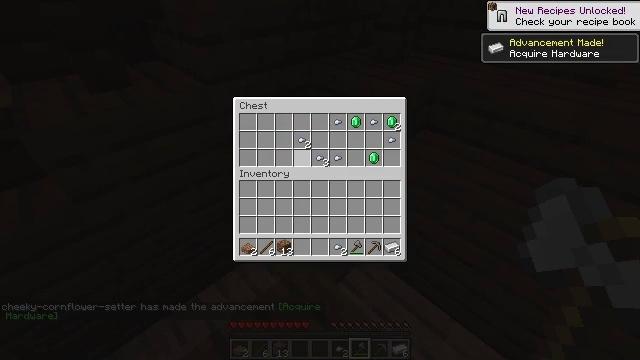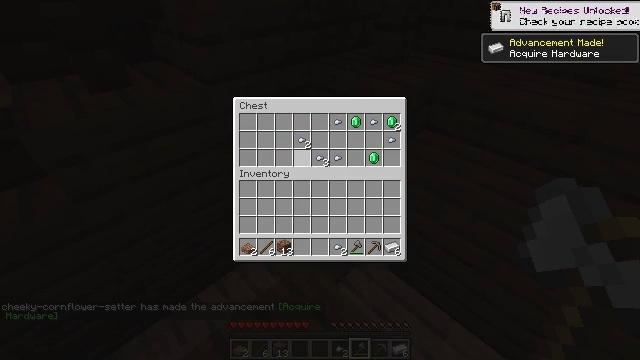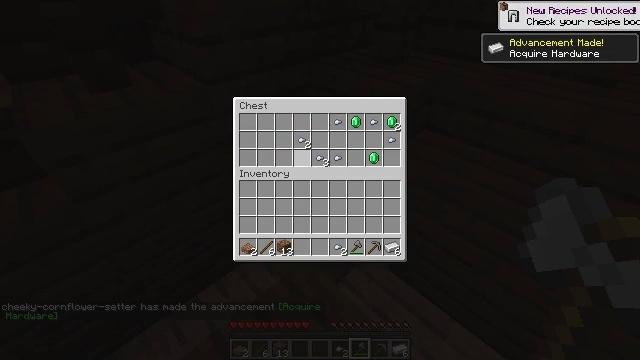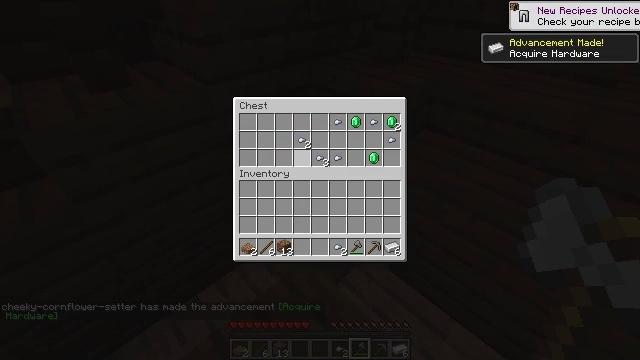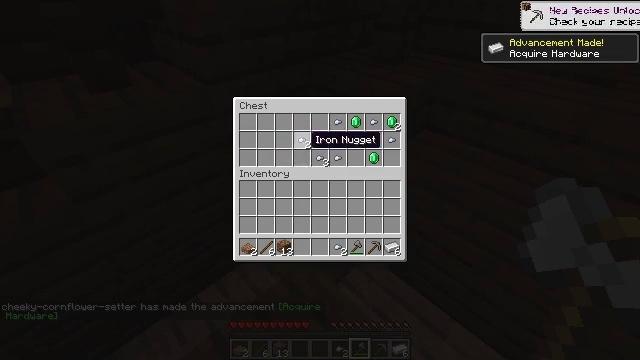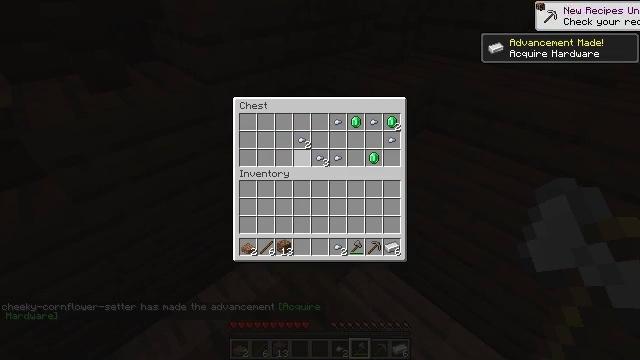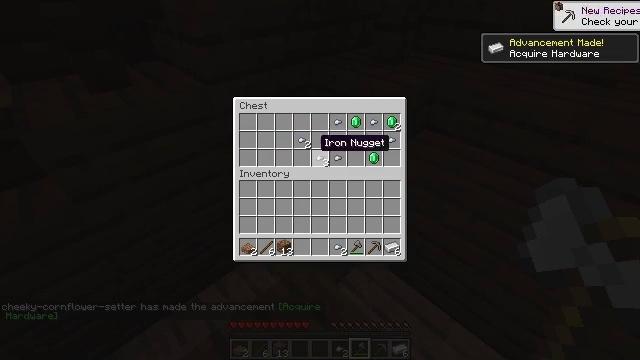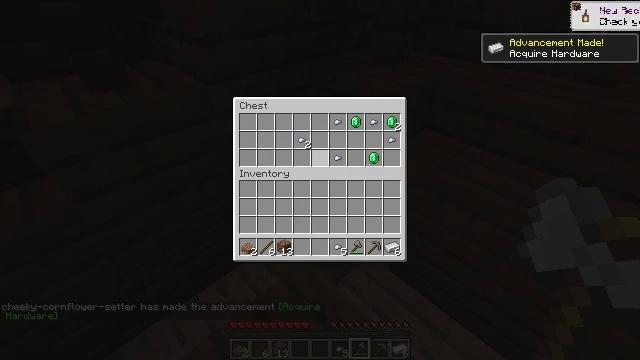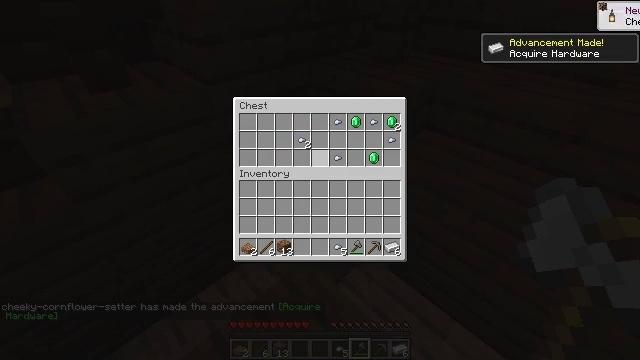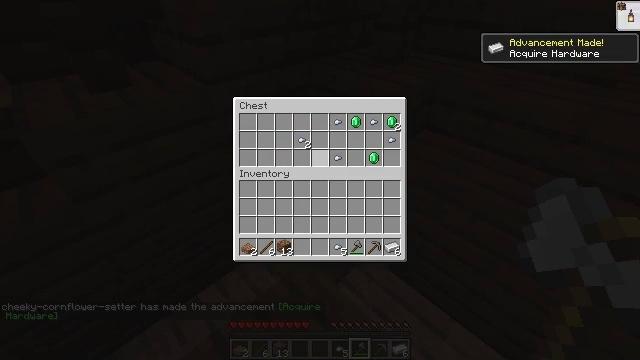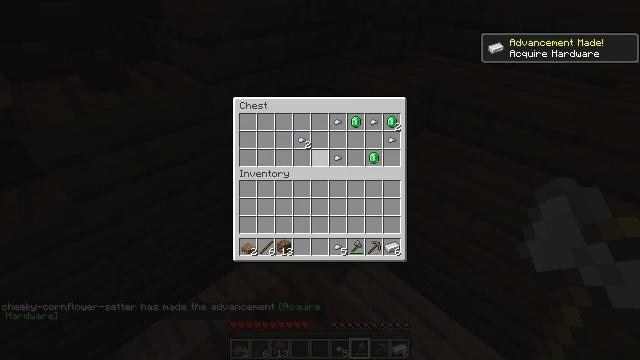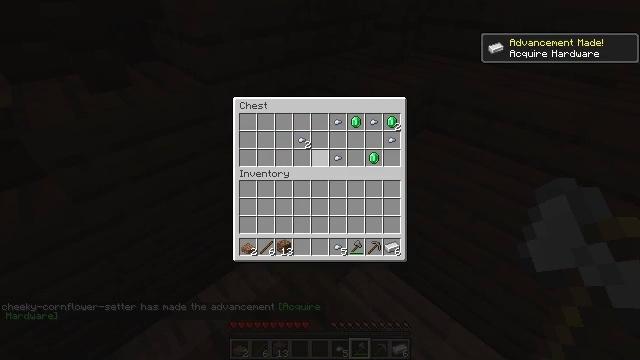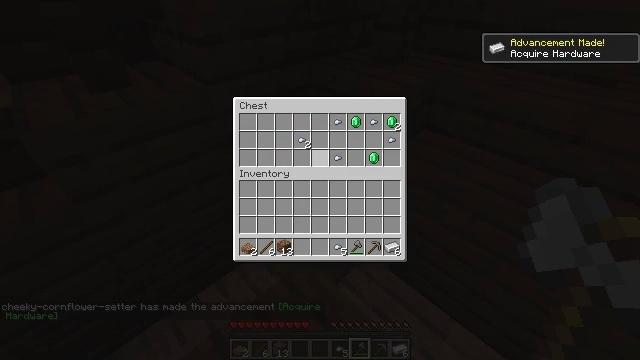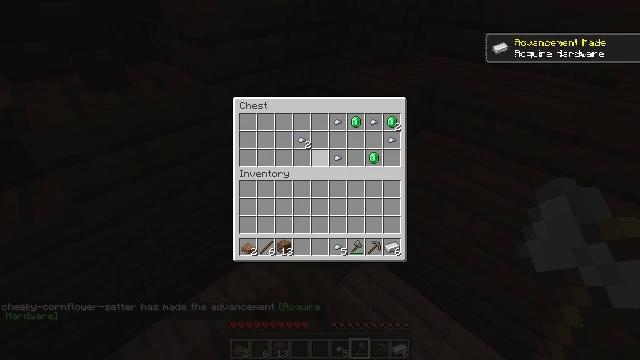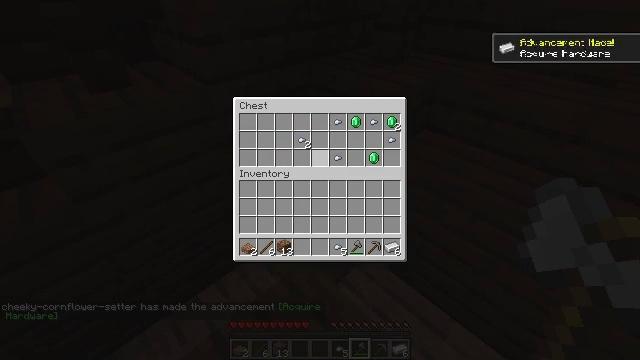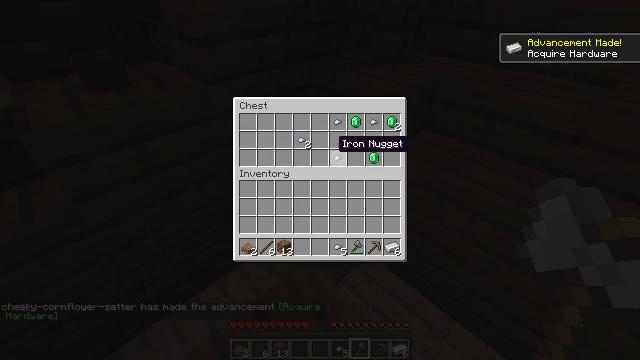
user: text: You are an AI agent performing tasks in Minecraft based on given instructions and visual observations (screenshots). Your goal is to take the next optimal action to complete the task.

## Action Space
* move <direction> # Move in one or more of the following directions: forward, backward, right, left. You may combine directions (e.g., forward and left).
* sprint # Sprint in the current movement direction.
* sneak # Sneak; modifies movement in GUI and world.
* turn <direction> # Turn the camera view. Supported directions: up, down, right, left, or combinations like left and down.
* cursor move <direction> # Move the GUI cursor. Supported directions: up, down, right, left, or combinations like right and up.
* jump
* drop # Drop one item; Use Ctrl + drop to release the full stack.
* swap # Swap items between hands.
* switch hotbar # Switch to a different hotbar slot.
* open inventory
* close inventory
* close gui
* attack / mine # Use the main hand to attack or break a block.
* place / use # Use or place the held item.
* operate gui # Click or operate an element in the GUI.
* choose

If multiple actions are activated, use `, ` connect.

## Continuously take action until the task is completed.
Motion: motion action
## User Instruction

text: Collect the jungle slab by destroying it.
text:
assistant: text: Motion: sneak
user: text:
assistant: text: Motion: sneak, operate gui
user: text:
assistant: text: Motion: sneak, operate gui
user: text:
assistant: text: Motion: sneak, operate gui
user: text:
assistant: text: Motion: sneak
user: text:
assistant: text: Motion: sneak
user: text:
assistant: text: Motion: sneak, operate gui
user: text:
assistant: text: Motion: sneak, operate gui
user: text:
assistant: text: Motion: sneak, operate gui
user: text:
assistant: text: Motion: sneak
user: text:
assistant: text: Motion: sneak
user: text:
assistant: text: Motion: sneak, operate gui
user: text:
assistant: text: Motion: sneak, operate gui
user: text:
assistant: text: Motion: sneak, operate gui
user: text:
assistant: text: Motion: sneak
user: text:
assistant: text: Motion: sneak
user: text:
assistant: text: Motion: sneak
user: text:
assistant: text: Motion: sneak, operate gui
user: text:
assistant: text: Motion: sneak, operate gui
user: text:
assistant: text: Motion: sneak, cursor move up, operate gui
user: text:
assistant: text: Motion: sneak, cursor move up
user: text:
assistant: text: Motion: sneak, cursor move up
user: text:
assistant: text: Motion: sneak
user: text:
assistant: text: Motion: sneak
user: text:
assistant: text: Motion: sneak
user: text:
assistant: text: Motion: sneak
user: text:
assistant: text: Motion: sneak, operate gui
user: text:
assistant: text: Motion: sneak, operate gui
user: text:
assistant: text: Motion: sneak, operate gui
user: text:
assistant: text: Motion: sneak